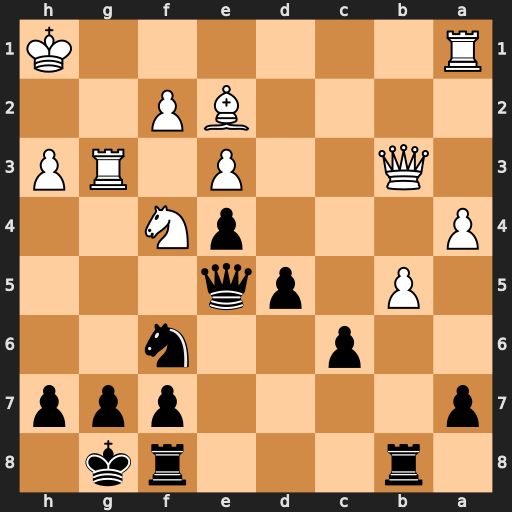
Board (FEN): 1r3rk1/p4ppp/2p2n2/1P1pq3/P3pN2/1Q2P1RP/4BP2/R6K
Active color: b
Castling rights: -
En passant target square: -
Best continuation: Qxa1+ Rg1 Qe5